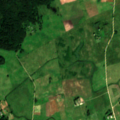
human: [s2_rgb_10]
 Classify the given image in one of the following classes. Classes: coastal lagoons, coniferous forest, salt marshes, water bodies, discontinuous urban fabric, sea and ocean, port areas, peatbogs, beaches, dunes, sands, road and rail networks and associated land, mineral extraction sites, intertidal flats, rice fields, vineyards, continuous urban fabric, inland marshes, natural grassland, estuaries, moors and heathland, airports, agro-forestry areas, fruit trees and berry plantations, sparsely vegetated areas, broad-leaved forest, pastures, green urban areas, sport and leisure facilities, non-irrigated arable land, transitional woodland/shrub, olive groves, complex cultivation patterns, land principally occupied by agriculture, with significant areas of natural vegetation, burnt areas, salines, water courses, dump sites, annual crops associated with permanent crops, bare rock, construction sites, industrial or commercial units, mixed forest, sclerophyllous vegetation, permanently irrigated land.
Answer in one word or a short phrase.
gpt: pastures, complex cultivation patterns, mixed forest